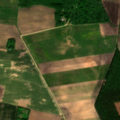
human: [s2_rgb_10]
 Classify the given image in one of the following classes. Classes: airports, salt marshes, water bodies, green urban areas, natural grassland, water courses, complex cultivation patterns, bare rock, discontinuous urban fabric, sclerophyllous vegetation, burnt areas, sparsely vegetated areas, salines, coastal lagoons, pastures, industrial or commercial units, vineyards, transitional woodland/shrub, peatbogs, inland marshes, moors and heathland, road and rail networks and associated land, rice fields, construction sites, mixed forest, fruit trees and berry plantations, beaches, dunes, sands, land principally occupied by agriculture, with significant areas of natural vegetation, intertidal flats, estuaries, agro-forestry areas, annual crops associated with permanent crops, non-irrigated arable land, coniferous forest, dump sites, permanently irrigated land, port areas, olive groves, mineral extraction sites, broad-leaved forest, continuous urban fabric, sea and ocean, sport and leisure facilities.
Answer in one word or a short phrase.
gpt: non-irrigated arable land, fruit trees and berry plantations, coniferous forest, transitional woodland/shrub